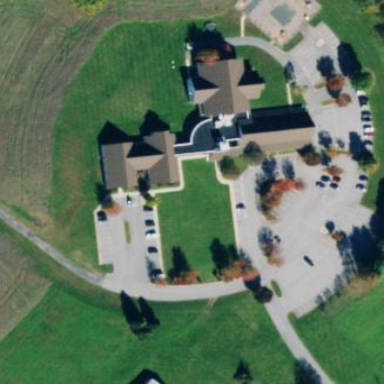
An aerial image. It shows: Building serving as place of worship.